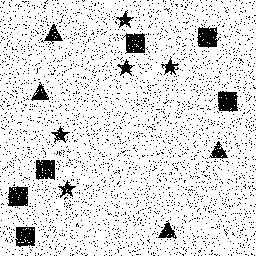
Squares: 6
Triangles: 4
Stars: 5
Total shapes: 15